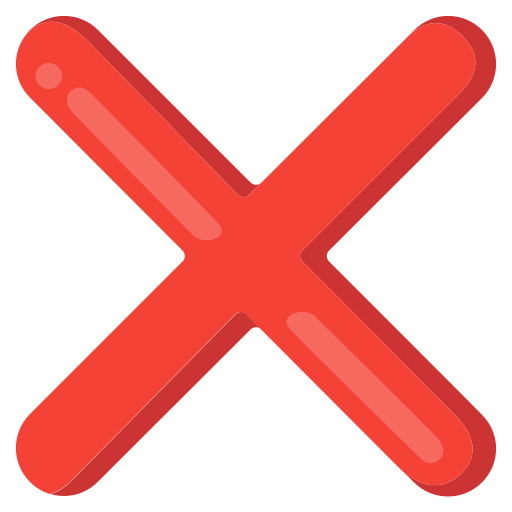
Emoji: ❌